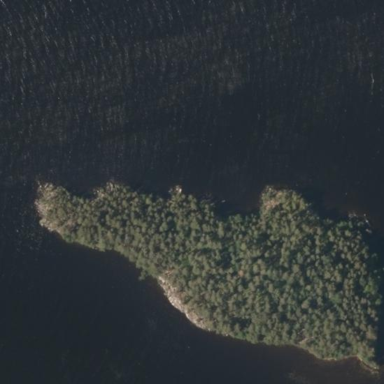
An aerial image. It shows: Image showing island.